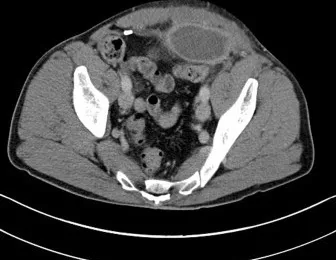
Computed tomography image showing a left sided collection at the site of a laparoscopically inserted hernia repair mesh.
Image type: radiology (ct)